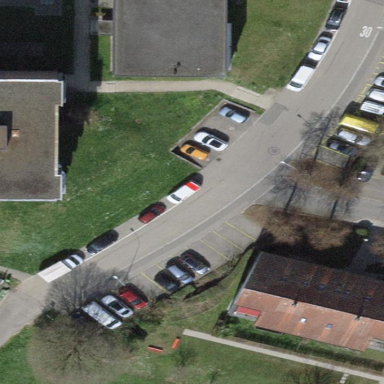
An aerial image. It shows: Street-side parking lot with asphalt surface.